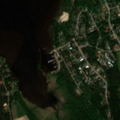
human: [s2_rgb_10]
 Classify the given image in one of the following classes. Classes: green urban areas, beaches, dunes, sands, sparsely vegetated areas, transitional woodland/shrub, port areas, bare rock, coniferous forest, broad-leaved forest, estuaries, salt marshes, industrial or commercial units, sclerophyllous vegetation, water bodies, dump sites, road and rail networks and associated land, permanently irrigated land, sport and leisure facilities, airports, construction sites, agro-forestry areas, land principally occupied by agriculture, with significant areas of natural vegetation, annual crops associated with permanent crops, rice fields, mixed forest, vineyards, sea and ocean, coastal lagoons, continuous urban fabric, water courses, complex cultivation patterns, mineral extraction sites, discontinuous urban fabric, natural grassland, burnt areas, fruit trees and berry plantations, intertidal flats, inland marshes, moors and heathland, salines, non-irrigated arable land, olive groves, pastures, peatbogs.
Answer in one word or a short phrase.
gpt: discontinuous urban fabric, land principally occupied by agriculture, with significant areas of natural vegetation, broad-leaved forest, coniferous forest, mixed forest, water bodies